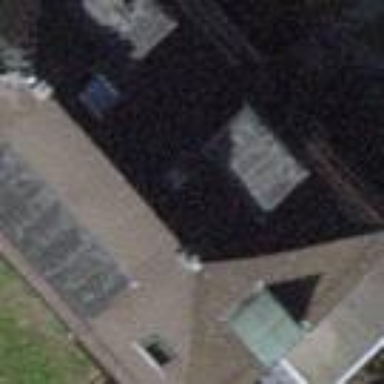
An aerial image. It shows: Hipped roof semi-detached house.